Question: Please help to create horizontal progress bar like this
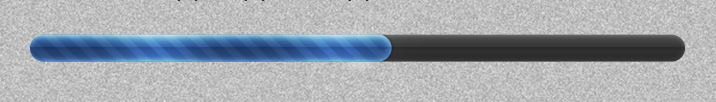
Answer: You do not need a custom progress bar. Use 'style="@android:style/Widget.ProgressBar.Horizontal"' in your layout xml file. You will also need to use
'ProgressBar.incrementProgressBy(int progress);'
See <URL>